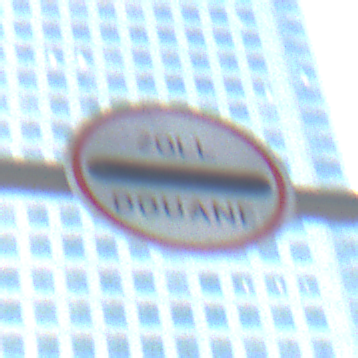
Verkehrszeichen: Zollstelle
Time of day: MorningAfternoon
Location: Outdoor (Urban)
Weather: PartlyCloudy
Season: NotSpecified
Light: Natural